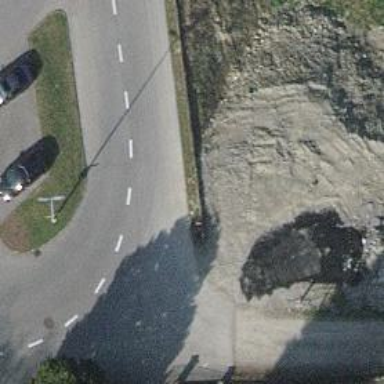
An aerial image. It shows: Asphalt residential road with dedicated cycle lane.